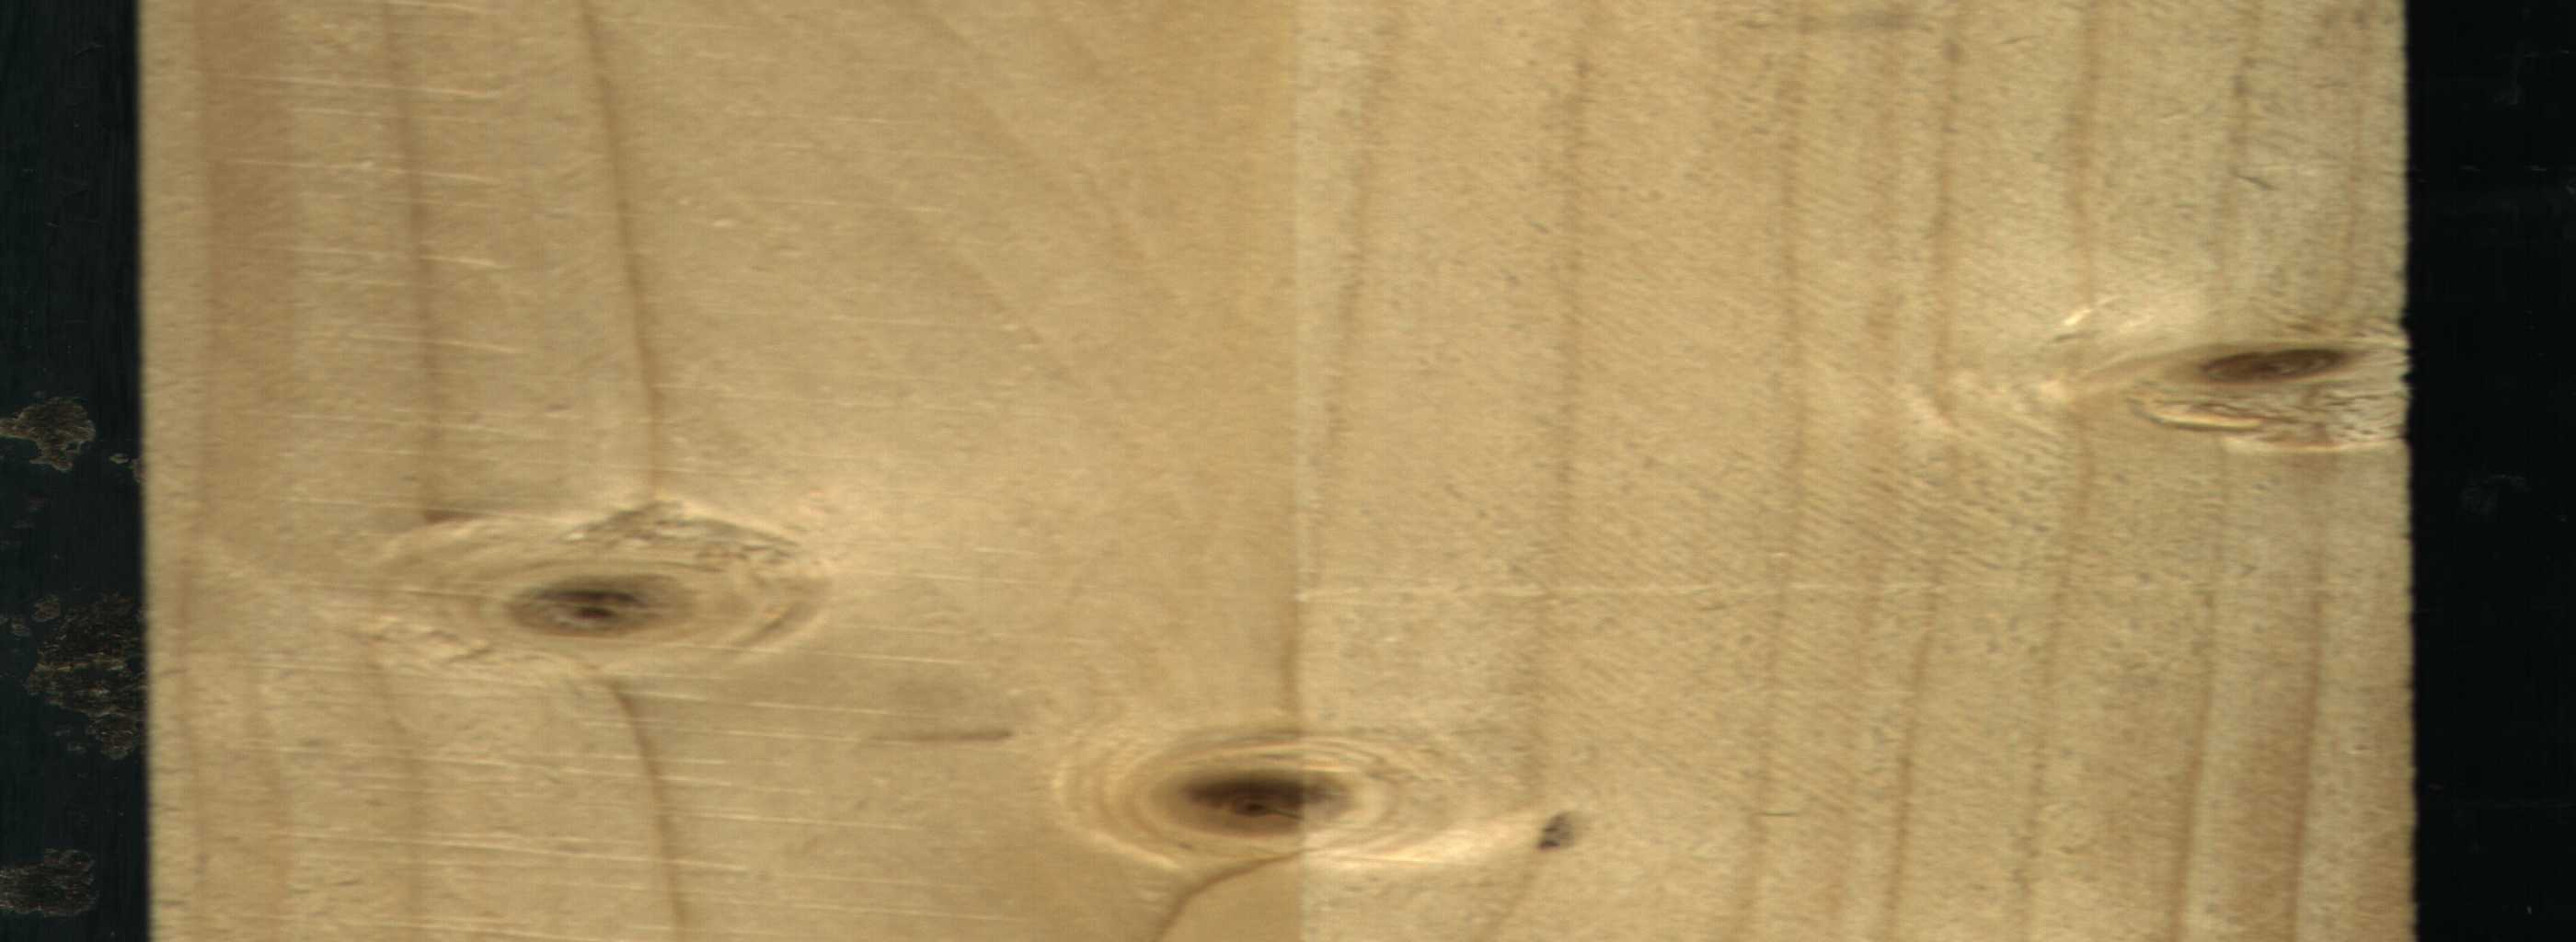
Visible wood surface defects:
Dead_Knot
Dead_Knot
Live_Knot